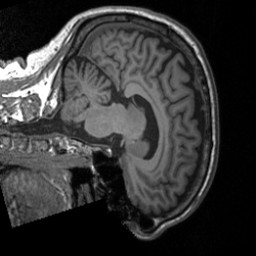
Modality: T1w
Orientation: sagittal
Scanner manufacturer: siemens
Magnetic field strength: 3 T
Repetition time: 1.9 s
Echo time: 0.00226 s